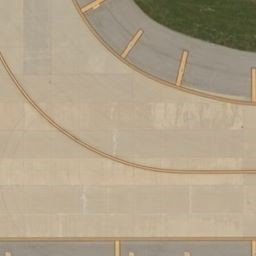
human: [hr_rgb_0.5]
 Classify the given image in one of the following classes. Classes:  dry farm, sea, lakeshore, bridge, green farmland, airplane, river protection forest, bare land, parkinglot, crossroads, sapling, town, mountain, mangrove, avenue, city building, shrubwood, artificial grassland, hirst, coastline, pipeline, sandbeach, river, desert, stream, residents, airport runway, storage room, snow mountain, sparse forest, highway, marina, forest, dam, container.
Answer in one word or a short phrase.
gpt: airport runway